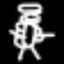
Label: angel